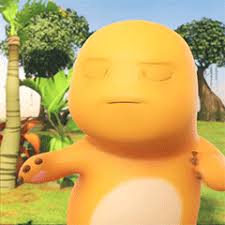
Label: nailong